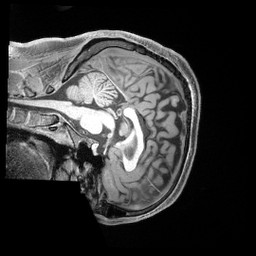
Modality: T1w
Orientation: sagittal
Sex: male
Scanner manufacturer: siemens
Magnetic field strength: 3 T
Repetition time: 2.4 s
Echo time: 0.00222 s